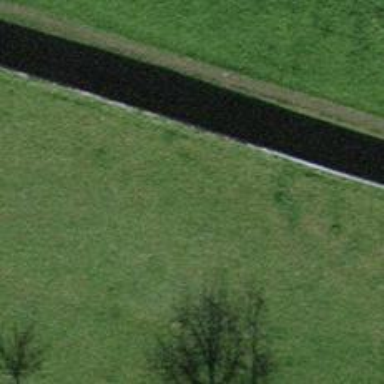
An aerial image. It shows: Wall barrier.